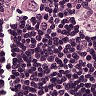
Metastatic tissue present: yes